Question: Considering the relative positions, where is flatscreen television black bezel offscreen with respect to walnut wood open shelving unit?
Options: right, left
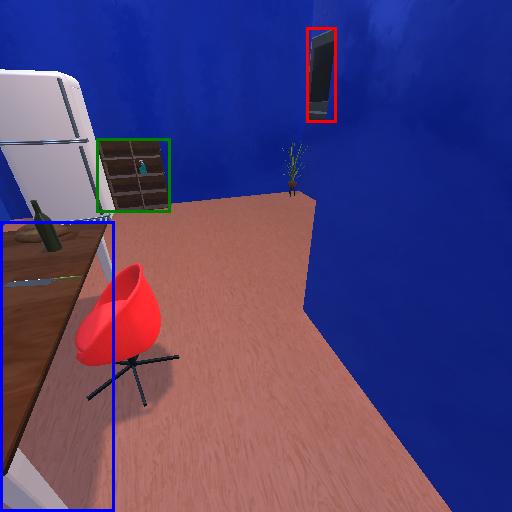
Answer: right